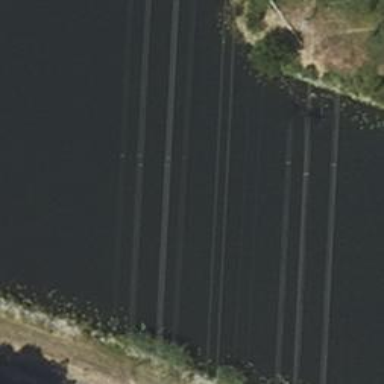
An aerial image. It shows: There is line obstacle in the image.